Question: I have a table of customer IDs and Products Purchased. A customer ID can purchase multiple products over time.
customerID, productID

In BigQuery I need to find the CustomerID for those who have not purchased product A.
I've been going around in circles trying to do self joins, inner joins, but I'm clueless.
Any help appreciated.
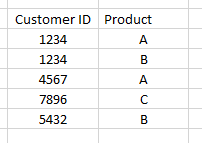
Answer: '''
select customerID
from your_table
group by customerID
having sum(case when productID = 'A' then 1 else 0 end) = 0
'''
and to check if it only contains a name
'''
sum(case when productID contains 'XYZ' then 1 else 0 end) = 0
'''